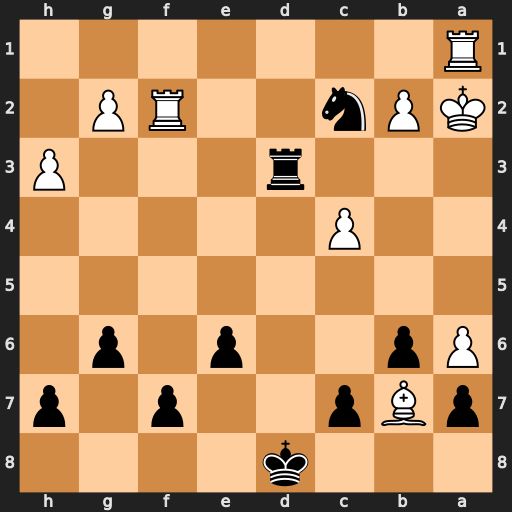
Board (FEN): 3k4/pBp2p1p/Pp2p1p1/8/2P5/3r3P/KPn2RP1/R7
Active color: b
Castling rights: -
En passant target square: -
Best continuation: Nb4+ Kb1 Rd1#